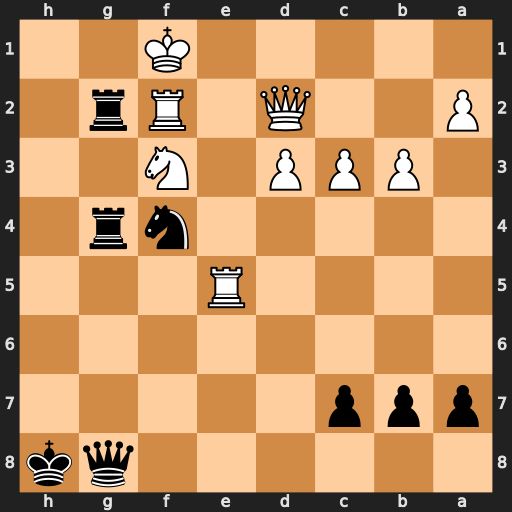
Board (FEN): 6qk/ppp5/8/4R3/5nr1/1PPP1N2/P2Q1Rr1/5K2
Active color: b
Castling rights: -
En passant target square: -
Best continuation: Rg1+ Nxg1 Rxg1#